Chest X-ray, PA view. Patient: 80 years old, sex F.
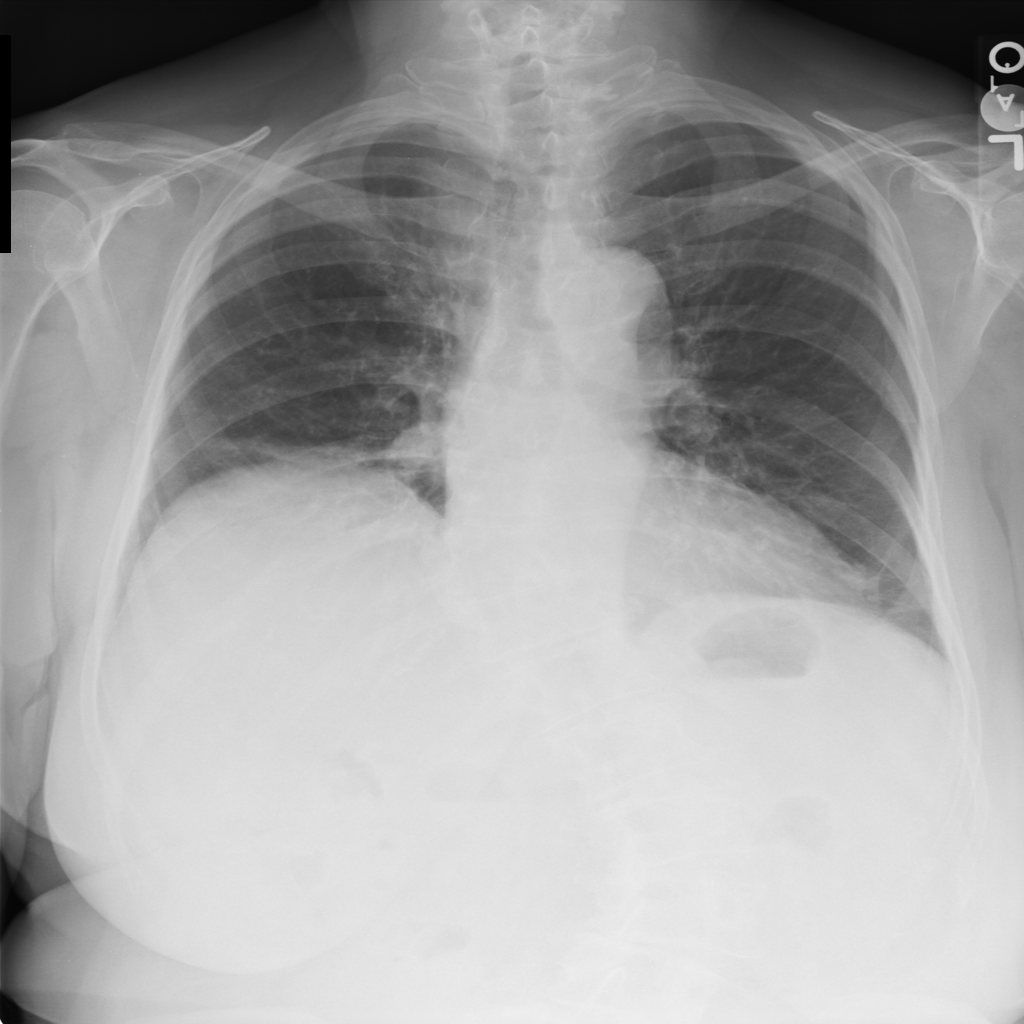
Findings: Atelectasis